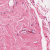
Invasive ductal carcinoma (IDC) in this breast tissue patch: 0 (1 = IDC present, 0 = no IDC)